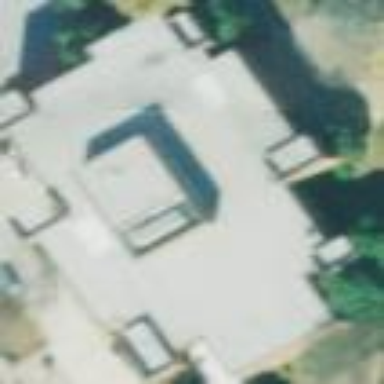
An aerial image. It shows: University building.